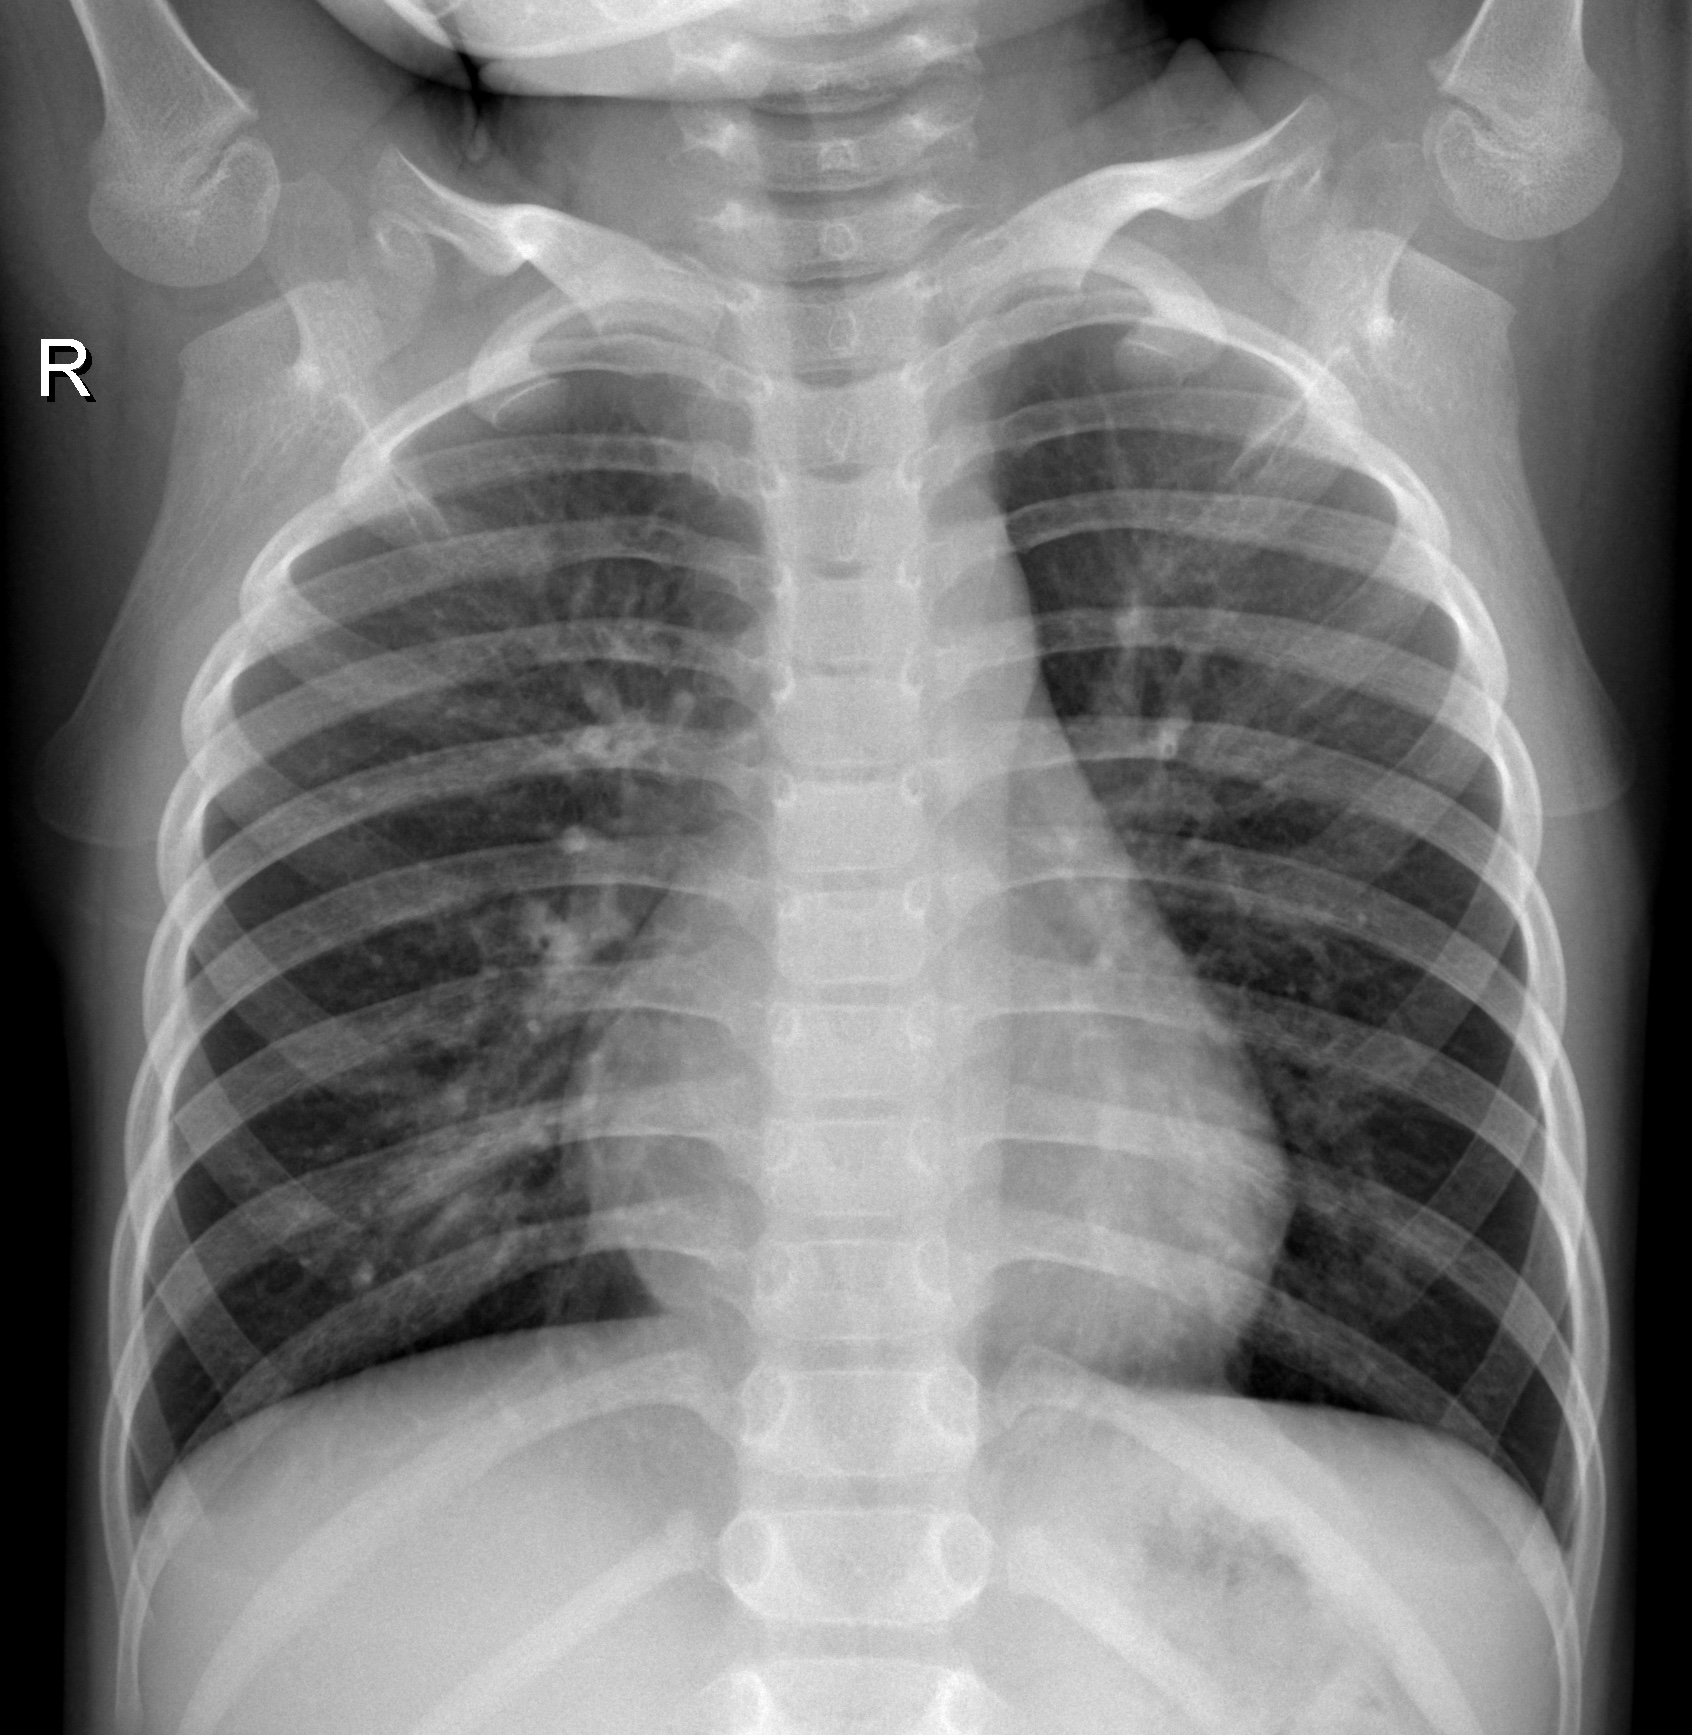
Diagnosis: NORMAL